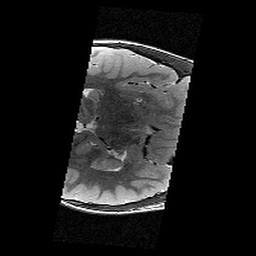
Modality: T2w
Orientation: axial
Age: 10
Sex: female
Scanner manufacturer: siemens
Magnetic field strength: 3 T
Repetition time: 9.23 s
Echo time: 0.067 s